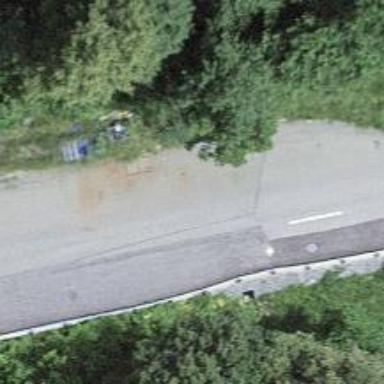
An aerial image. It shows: Passing place on the road.